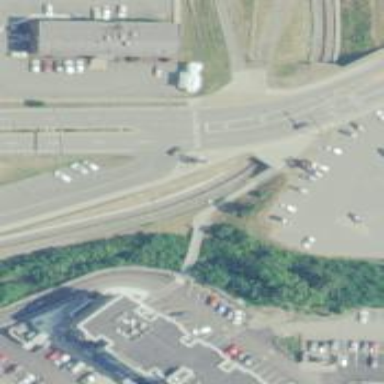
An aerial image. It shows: Bus guideway road.